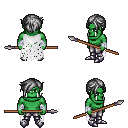
a pixel art fantasy rpg character, male body template, orc, green skin, white tattered cape, metal pants, gray pixie cut hairstyle, white cloth bandages, metal boots, spear, four views (front, back, left, right), 2x2 character sprite sheet, small pixel art, hard edges, no anti-aliasing